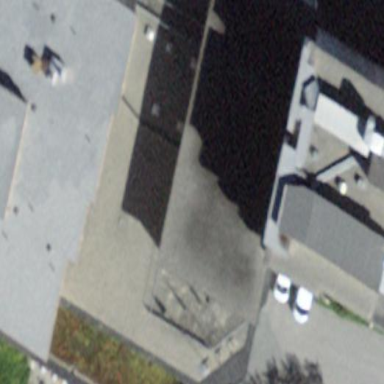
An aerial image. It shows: Hotel building.